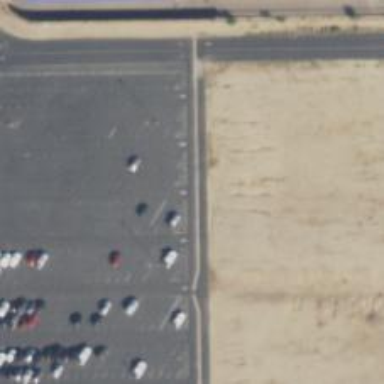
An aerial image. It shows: Asphalt road designated for service vehicles.